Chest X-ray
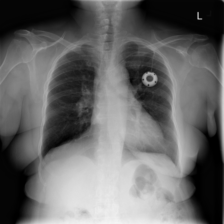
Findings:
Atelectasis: negative
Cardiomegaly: negative
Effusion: negative
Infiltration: negative
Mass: negative
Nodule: negative
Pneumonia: negative
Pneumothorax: negative
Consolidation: negative
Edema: negative
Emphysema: negative
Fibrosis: negative
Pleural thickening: negative
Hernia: negative